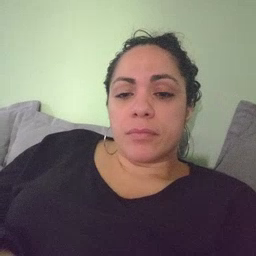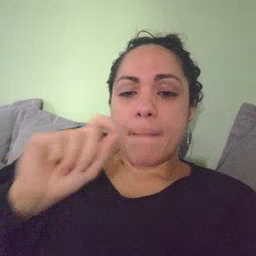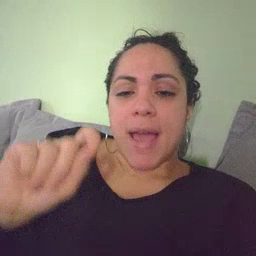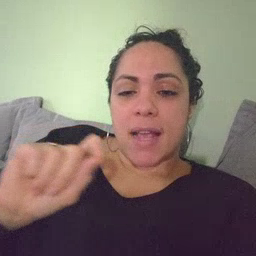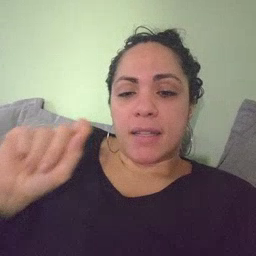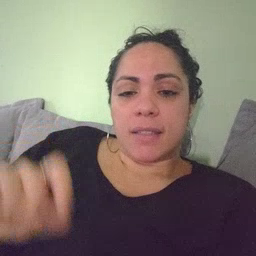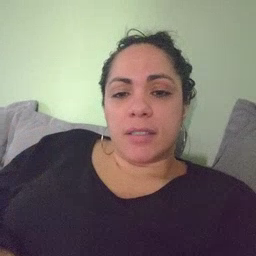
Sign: pen